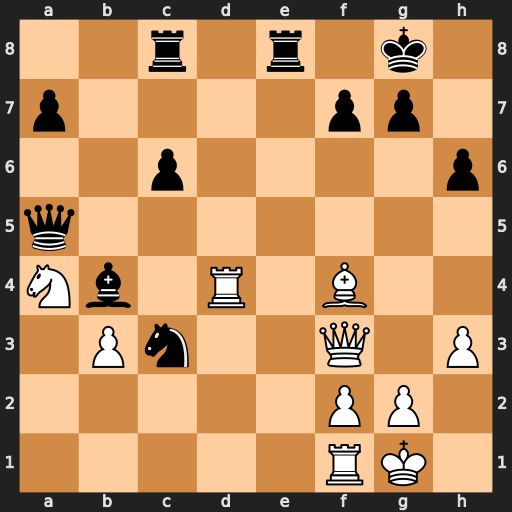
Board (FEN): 2r1r1k1/p4pp1/2p4p/q7/Nb1R1B2/1Pn2Q1P/5PP1/5RK1
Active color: w
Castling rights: -
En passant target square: -
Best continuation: Nxc3 Bxc3 Ra4 Qc5 Rc4 Qxc4 bxc4